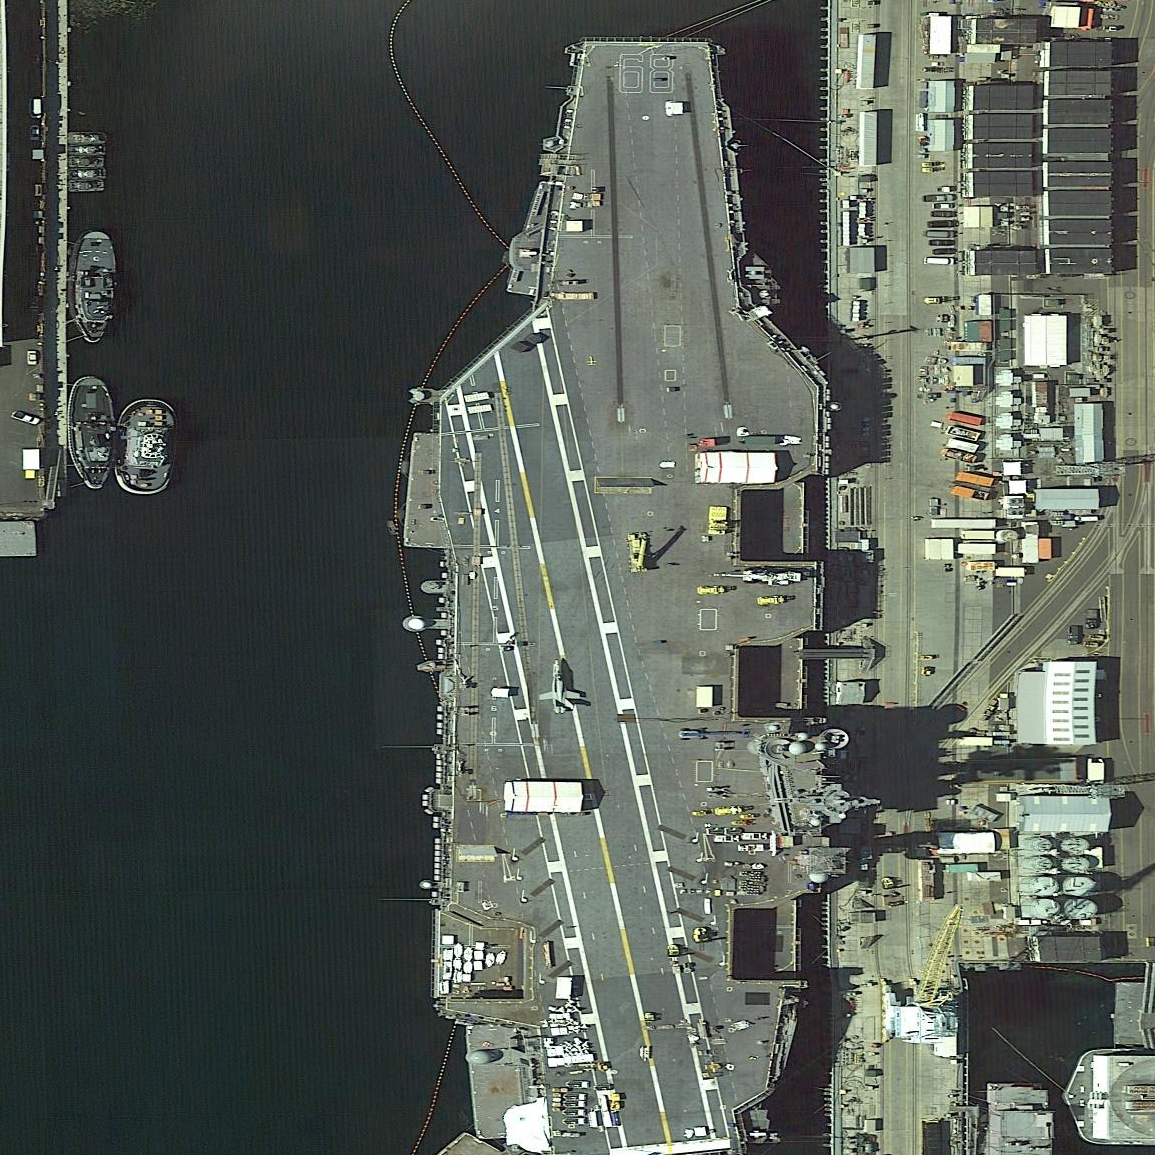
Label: Nimitz-class_aircraft_carrier